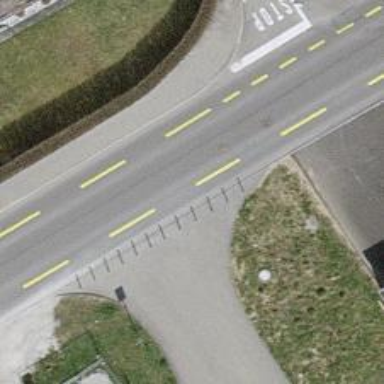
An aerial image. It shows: Bollard.